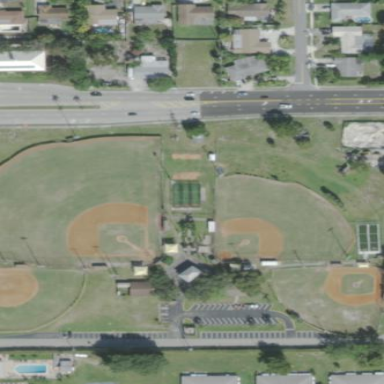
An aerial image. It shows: Baseball field in park.